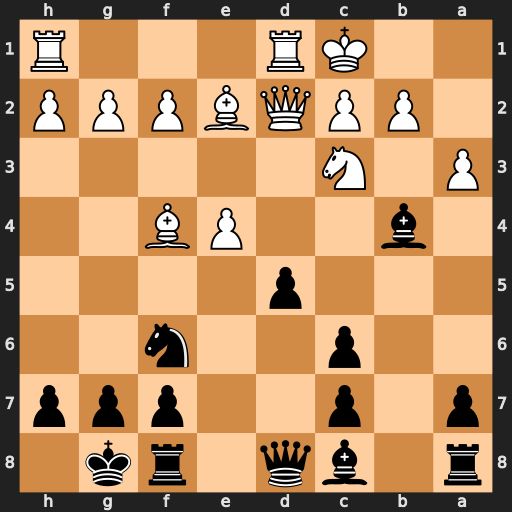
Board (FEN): r1bq1rk1/p1p2ppp/2p2n2/3p4/1b2PB2/P1N5/1PPQBPPP/2KR3R
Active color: b
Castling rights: -
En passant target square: -
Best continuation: Nxe4 Nxe4 Bxd2+